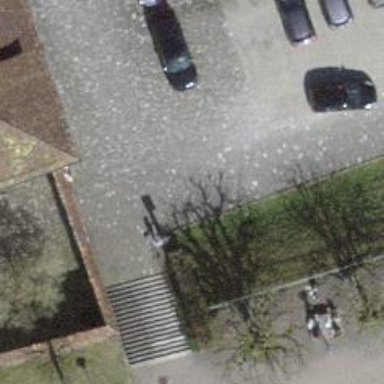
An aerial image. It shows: Set of steps on the road.